Field crop: maize
Growth stage: 2
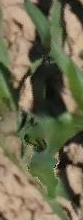
Species: maize